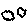
Label: cloud